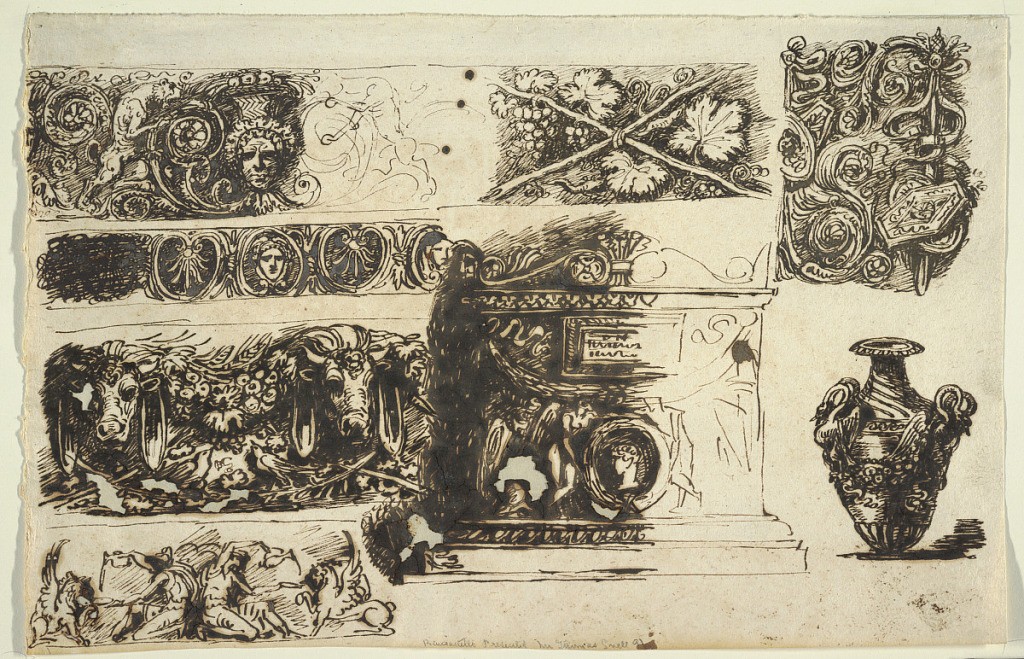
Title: Friezes; An Antique Sarcophagus; A Vase
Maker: Felice Giani, Italian, 1758–1823
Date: ca. 1800
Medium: Pen and dark brown ink, brush and brown wash on laid paper
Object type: Drawing
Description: Left row, above: lions stand with scrolls; center, above: hanging circumscribed palmettos alternate with circumscribed female head; center, below: bucrania support festoons, situated above crossed branches upon which birds stand. Women pour water into bowls which they present to crouching winged lions.  Center row, above: crossed vine branches as decorative frieze; below: elevation of sarcophagus, right side outlined. Winged genii lean upon medallion, above festoon and tablet. Hanging trophies of shields and acanthus scrolls, probably column decoration.  Vase with pair of swans as handles, connected by festoons.